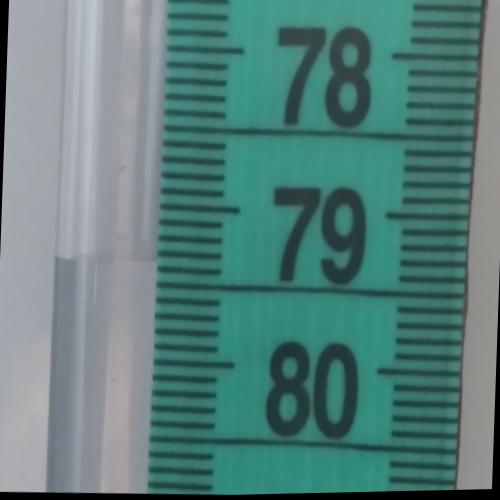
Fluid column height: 79.4 cm